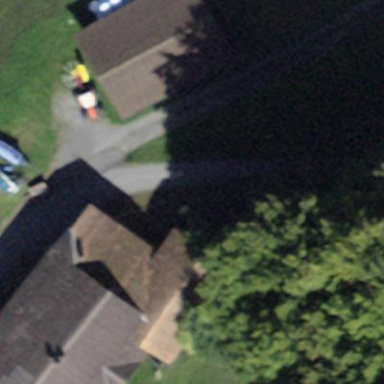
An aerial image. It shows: Residential building.